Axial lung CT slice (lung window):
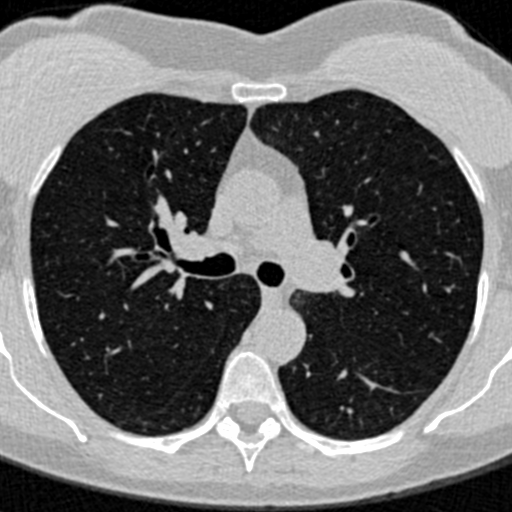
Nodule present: no